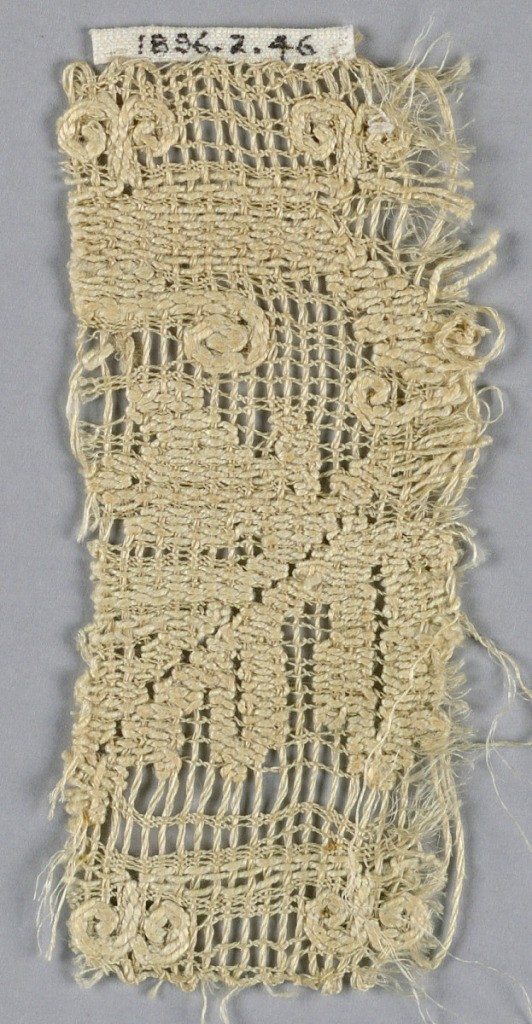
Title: Edging
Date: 16th–17th century
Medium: linen Technique: needlework on gauze weave net (buratto)
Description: Buratto-style fragment shows a portion of a conventionalized leaf design with small scrolls.